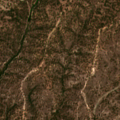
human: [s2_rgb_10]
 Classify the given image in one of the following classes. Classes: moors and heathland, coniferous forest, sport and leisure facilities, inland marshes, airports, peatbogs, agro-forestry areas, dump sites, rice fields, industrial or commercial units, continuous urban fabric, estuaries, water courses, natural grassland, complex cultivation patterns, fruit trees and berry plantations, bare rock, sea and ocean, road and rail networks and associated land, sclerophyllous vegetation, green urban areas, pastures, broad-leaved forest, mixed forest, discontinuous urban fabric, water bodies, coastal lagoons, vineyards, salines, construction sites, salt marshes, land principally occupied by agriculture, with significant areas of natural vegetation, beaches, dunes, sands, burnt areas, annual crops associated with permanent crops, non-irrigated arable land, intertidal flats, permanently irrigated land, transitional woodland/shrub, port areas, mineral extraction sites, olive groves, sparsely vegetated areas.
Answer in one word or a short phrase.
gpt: agro-forestry areas, broad-leaved forest